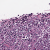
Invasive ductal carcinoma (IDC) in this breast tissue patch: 1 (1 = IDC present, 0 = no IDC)